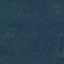
Land use / land cover class: Forest